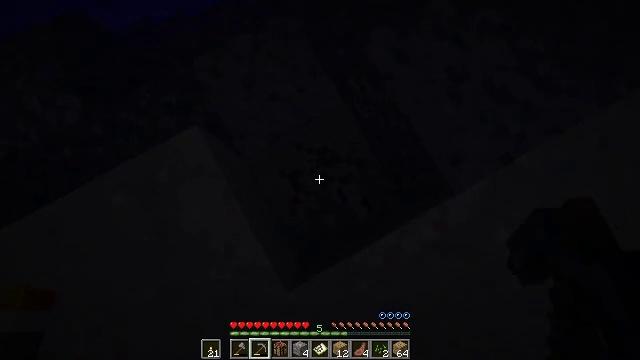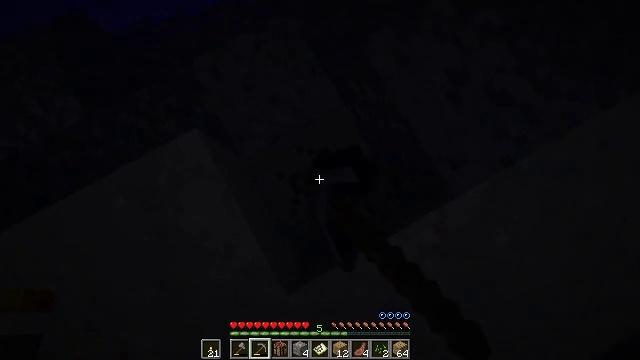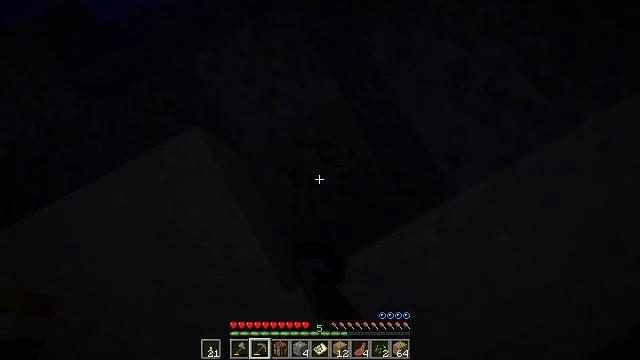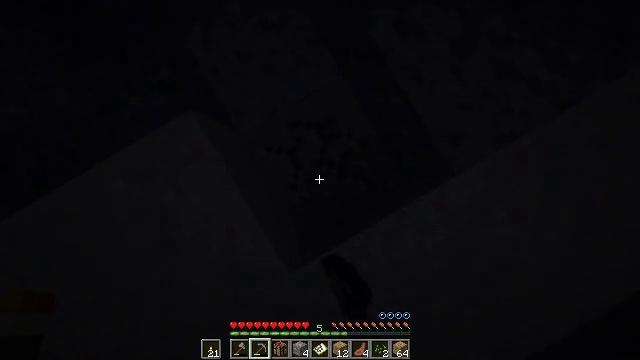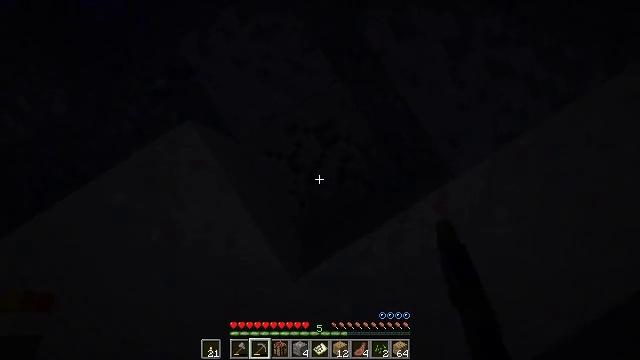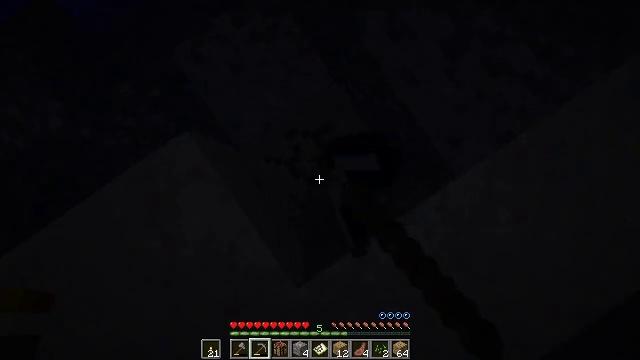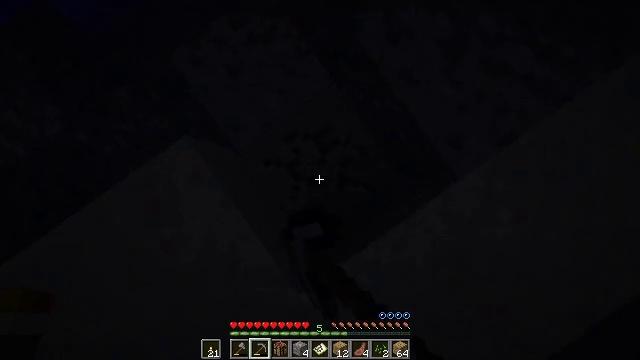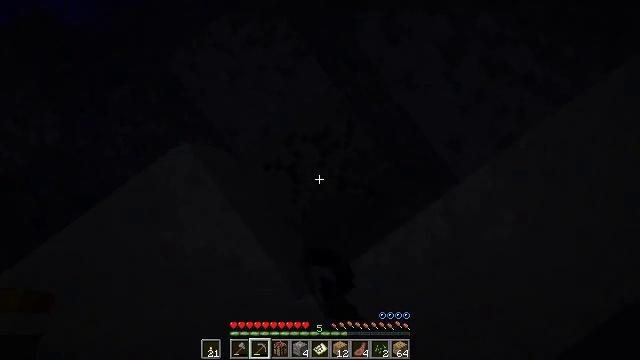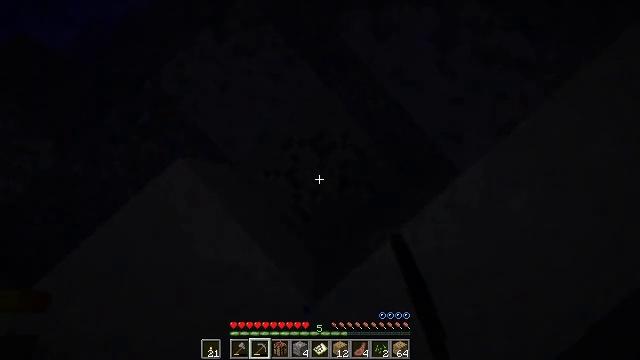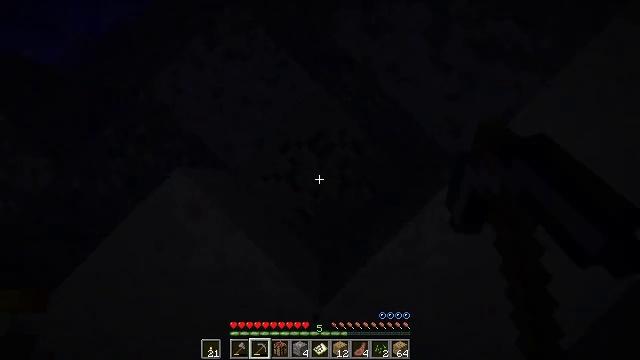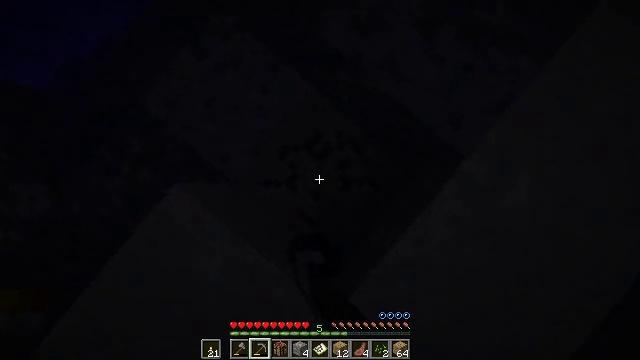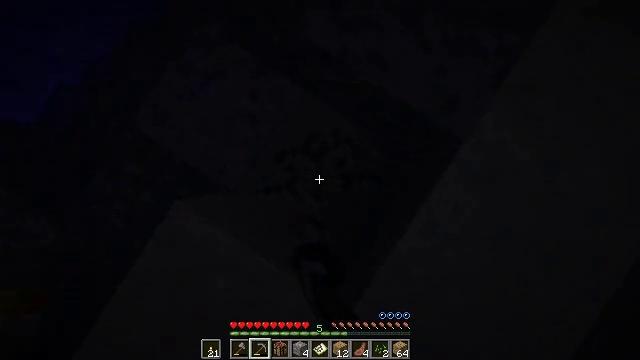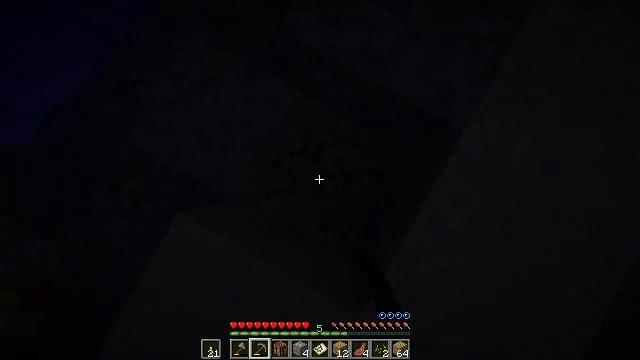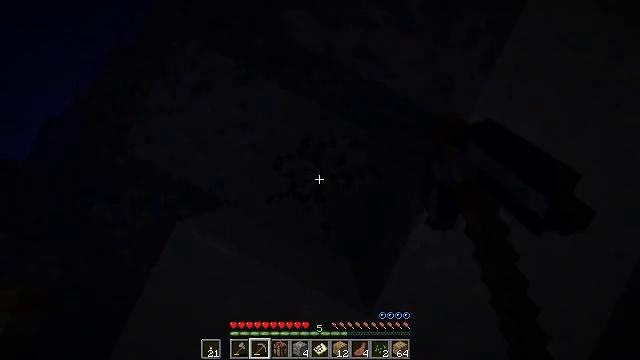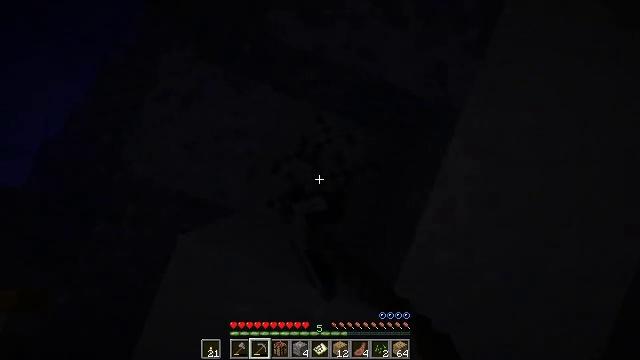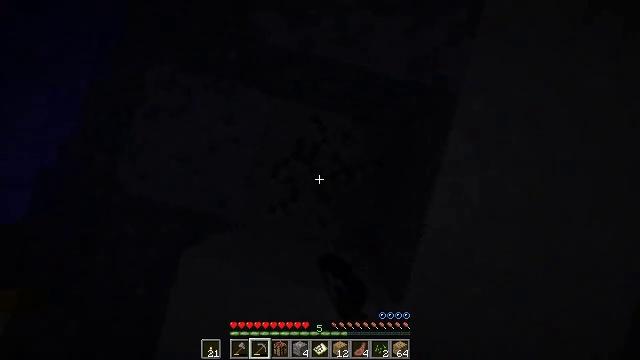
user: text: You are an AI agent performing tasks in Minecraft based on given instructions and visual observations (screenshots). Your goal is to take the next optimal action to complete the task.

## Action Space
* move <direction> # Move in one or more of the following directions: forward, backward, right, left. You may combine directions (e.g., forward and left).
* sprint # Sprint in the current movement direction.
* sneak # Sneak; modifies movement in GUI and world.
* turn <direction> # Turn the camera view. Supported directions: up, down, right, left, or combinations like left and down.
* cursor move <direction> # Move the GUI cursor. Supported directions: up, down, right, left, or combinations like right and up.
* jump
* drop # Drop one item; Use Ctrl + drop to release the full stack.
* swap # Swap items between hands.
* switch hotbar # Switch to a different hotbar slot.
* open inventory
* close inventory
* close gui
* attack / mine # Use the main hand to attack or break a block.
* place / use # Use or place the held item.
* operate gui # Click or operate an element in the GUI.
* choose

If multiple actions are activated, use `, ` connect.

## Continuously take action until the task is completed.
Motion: motion action
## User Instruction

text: Collect sand to make glass.
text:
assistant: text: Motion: move forward, attack / mine
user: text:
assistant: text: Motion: move forward, turn down, attack / mine
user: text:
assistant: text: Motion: move forward, turn right and down, attack / mine
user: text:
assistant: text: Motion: turn right and down, attack / mine
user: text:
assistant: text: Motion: turn right and down, attack / mine
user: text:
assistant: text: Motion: attack / mine
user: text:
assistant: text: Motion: attack / mine
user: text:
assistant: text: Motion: turn right and down, attack / mine
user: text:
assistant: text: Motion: turn right, attack / mine
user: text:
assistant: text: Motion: turn right, attack / mine
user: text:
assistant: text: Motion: turn right and down, attack / mine
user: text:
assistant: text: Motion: turn right, attack / mine
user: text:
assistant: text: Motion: turn right, attack / mine
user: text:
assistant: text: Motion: turn right, attack / mine
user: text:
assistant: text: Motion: turn right and down, attack / mine
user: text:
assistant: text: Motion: turn right and down, attack / mine
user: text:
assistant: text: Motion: turn right, attack / mine
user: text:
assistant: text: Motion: turn right, attack / mine
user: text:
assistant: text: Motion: turn right, attack / mine
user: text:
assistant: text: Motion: turn right, attack / mine
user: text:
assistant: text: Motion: turn right, attack / mine
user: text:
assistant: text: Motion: turn right, attack / mine
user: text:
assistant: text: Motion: turn right, attack / mine
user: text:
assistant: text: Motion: turn right, attack / mine
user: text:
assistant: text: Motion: turn right, attack / mine
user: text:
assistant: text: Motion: turn right, attack / mine
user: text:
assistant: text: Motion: turn right, attack / mine
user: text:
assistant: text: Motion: turn right, attack / mine
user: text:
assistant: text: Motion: turn right, attack / mine
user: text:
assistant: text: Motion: turn right, attack / mine